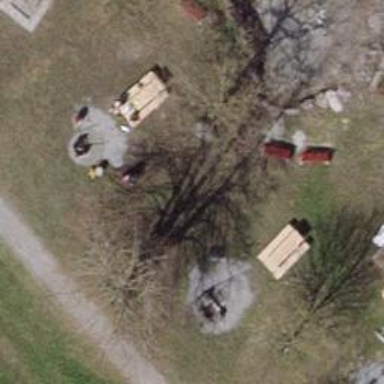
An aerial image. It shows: Picnic site popular for tourists.